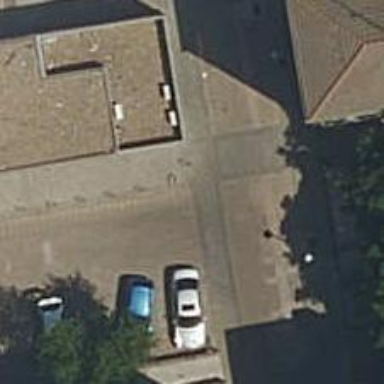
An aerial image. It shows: Living street.